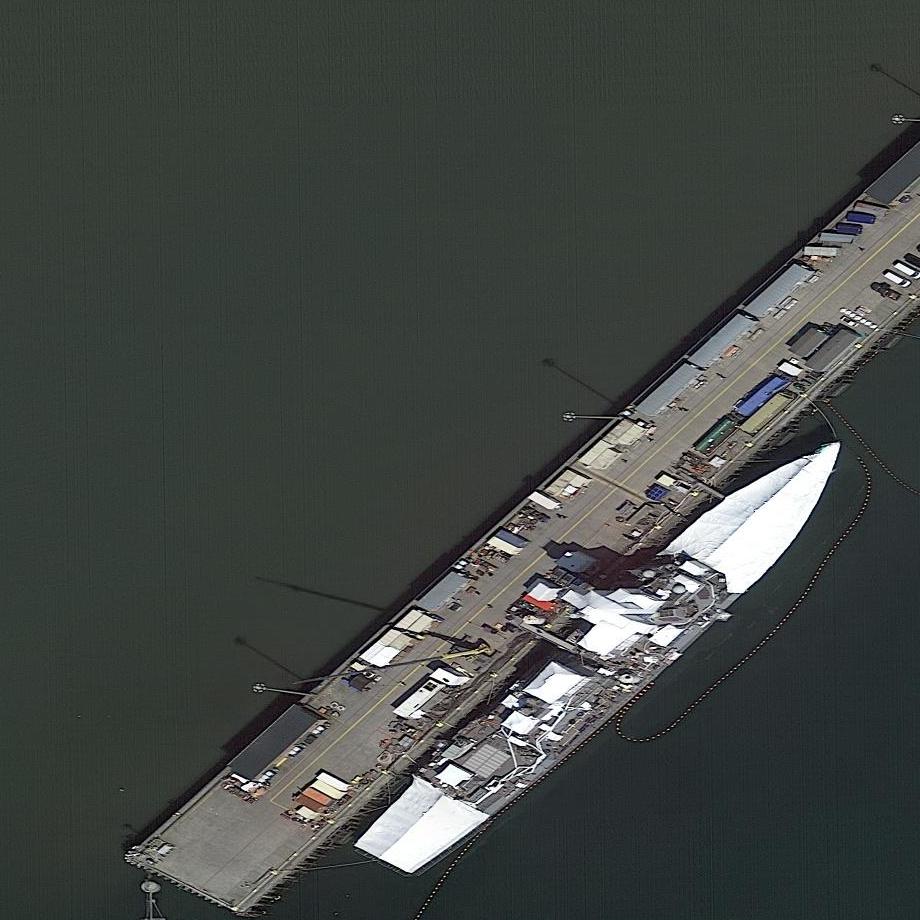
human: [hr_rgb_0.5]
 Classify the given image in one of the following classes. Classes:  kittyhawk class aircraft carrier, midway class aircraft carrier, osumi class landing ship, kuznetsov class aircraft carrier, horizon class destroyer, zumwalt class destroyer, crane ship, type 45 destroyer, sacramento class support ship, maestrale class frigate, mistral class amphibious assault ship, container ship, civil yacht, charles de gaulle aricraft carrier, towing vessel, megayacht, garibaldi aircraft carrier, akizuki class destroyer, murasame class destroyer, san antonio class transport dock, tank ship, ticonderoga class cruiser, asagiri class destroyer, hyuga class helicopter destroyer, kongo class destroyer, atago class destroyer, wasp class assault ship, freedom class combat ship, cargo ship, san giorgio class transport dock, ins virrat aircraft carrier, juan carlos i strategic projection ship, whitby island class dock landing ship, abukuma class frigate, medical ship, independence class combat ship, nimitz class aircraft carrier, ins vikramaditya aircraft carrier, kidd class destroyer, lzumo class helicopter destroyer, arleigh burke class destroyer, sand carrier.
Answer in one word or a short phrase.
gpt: Arleigh Burke class destroyer